Question: i am trying to get an image out of a mysql database where it is stored as a blob. so far i have tried three more or less different ways, non of which seem to take me anywhere. i must be making some stupid mistake here.
'''
try {
// create a java mysql database connection
String myDriver = "org.gjt.mm.mysql.Driver";
Class.forName(myDriver);
Connection conn = DriverManager.getConnection(mySettings.dbConnect, mySettings.dbUser, mySettings.dbPass);
PreparedStatement stmt = conn.prepareStatement("select up.userid, up.name, la.languages, up.photo, up.dob, up.edited from userprofile up join languages la on up.languages_id = la.languages_id where up.userid = ?");
stmt.setString(1, userid);
ResultSet rs = stmt.executeQuery();
while (rs.next()) {
// version 1
InputStream photois = rs.getBinaryStream("photo");
int ch;
String str = new String();
while ((ch = photois.read()) != -1) {
// here the exception occures when i InputStream.read().
// both Exception.getMessage() and Exception.getCause()
// of the caught exception yield null
str += (char)ch;
}
byte[] bdata=str.getBytes();
byte[] img64 = Base64.encode(bdata);
String photo64 = new String(img64);
// version 2
Blob b = rs.getBlob("photo");
byte[] ba = b.getBytes(1, b.length());
// b.length() throws exception, no message, no cause
byte[] img64 = Base64.encode(ba);
String photo64 = new String(img64);
// version 3
InputStream photois = rs.getBinaryStream("photo");
byte[] buf = IOUtils.toByteArray(photois);
// this throws an exception, message and cause both null as above
String photo64 = DatatypeConverter.printBase64Binary(buf);
}
conn.close();
}
catch (Exception e) {
System.err.println("Got an exception! (reading userprofile from db)");
System.err.println(e.getMessage());
System.err.println(e.getCause());
}
'''
in all cases the console gives me this:

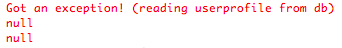
Answer: The Exception with null in getMessage() and getCause() is the NullPointerException.
The JavaDoc for <URL> omits to mention the same, it looks to me that the test rows do not contain any data in the blob column, i.e. the blob is NULL in database.